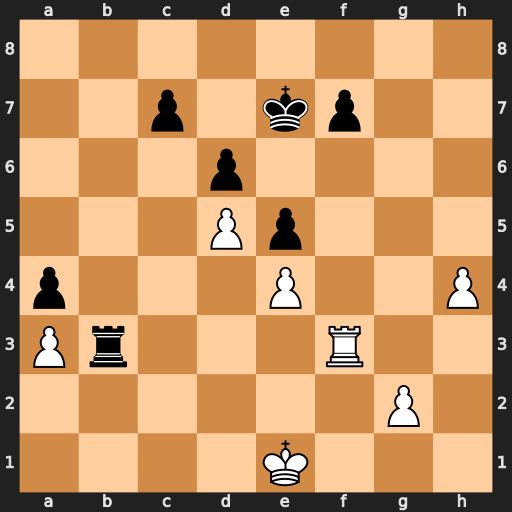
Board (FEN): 8/2p1kp2/3p4/3Pp3/p3P2P/Pr3R2/6P1/4K3
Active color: w
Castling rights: -
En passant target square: -
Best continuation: Rxb3 axb3 Kd2 b2 Kc2 b1=R Kxb1